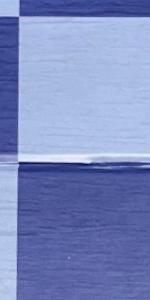
Label: Empty